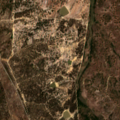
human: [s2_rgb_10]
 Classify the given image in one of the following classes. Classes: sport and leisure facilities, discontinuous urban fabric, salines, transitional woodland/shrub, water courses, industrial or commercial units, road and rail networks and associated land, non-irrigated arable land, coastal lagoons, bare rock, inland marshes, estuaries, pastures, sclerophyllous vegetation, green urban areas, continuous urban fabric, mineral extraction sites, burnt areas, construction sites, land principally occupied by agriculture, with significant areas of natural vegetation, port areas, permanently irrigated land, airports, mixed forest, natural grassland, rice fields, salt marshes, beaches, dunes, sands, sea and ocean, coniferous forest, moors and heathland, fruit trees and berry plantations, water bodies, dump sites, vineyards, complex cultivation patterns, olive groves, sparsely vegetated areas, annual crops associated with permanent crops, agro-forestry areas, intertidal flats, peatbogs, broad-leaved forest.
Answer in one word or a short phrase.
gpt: broad-leaved forest, transitional woodland/shrub